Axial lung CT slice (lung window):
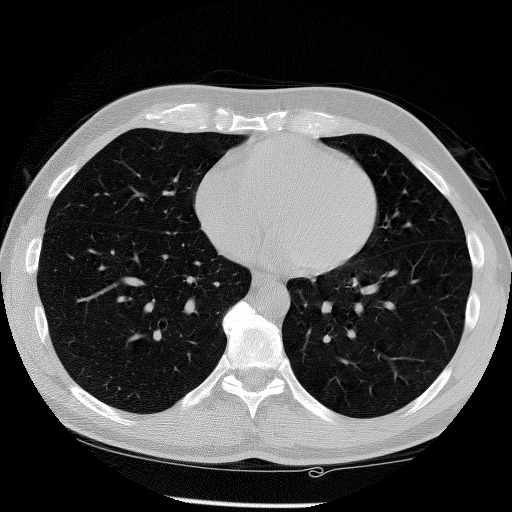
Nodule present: no